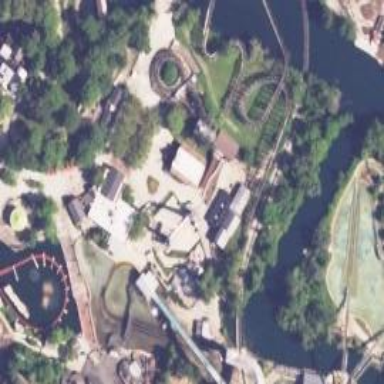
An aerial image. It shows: Thrilling roller coaster attraction.